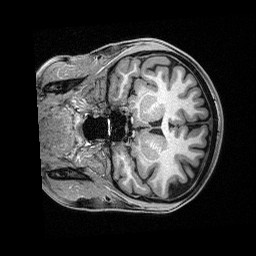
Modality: T1w
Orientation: coronal
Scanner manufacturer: siemens
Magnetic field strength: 3 T
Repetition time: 2.4 s
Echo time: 0.00122 s